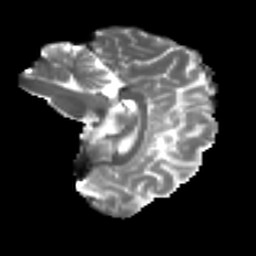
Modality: T2w
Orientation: sagittal
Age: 23
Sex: female
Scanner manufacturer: ge
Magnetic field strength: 3 T
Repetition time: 7.8 s
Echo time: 0.0606 s